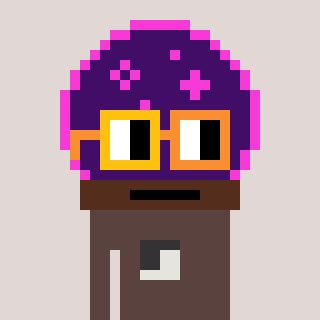
a pixel art character with square yellow and orange glasses, a crystalball-shaped head and a darkbrown-colored body on a warm background